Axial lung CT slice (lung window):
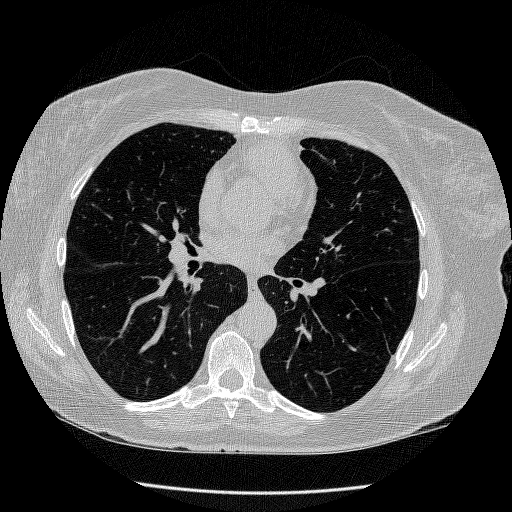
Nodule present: no